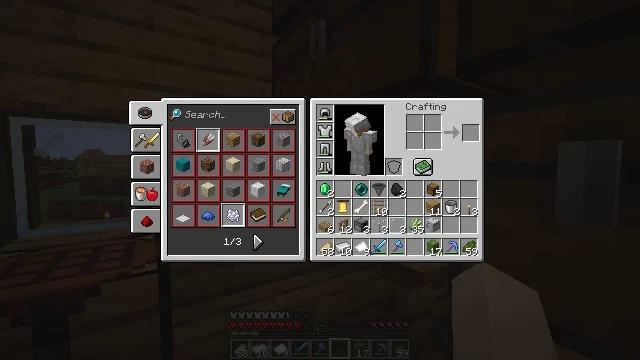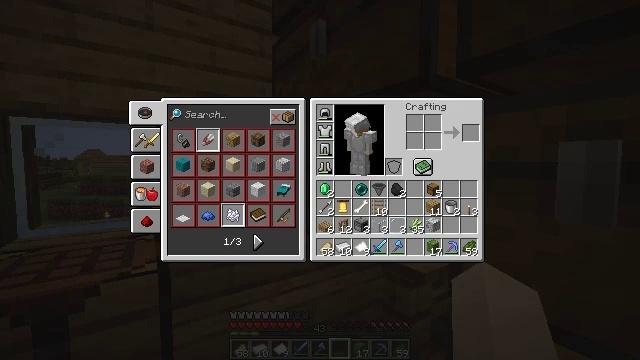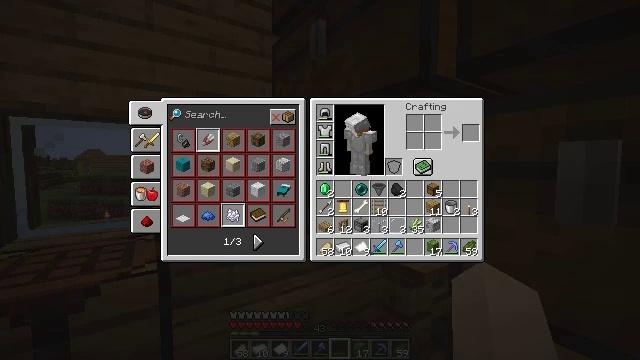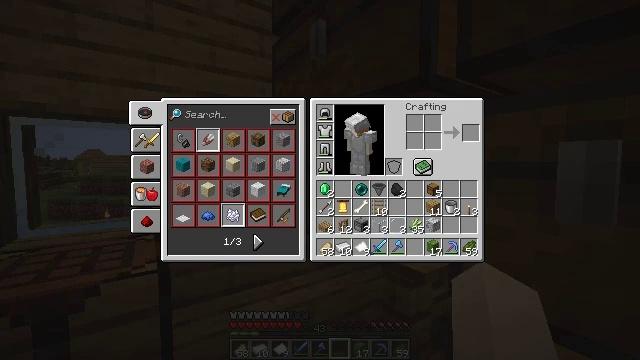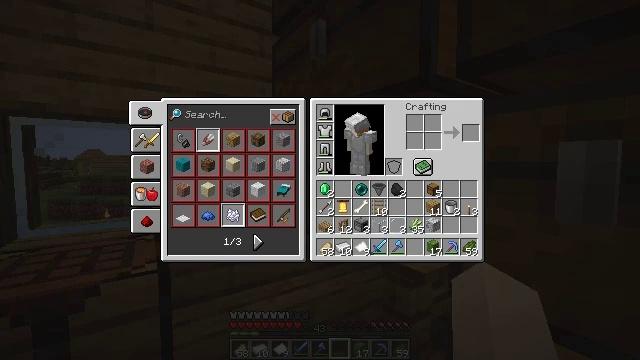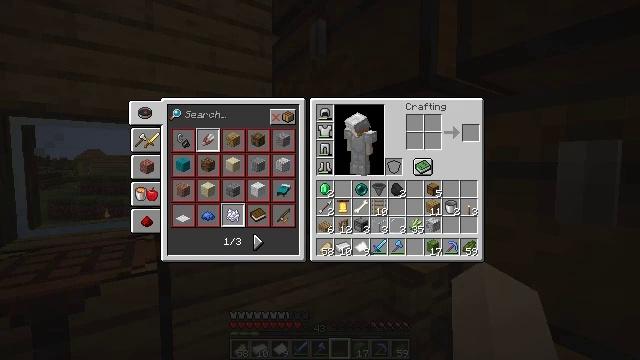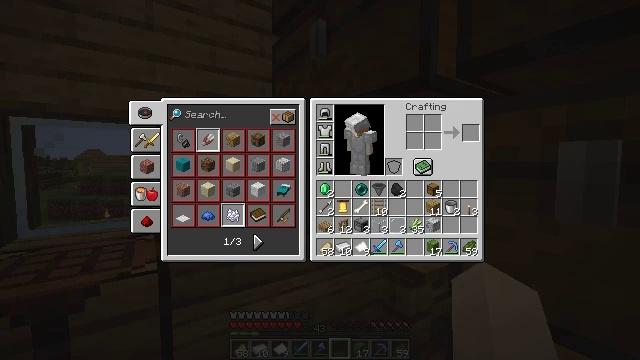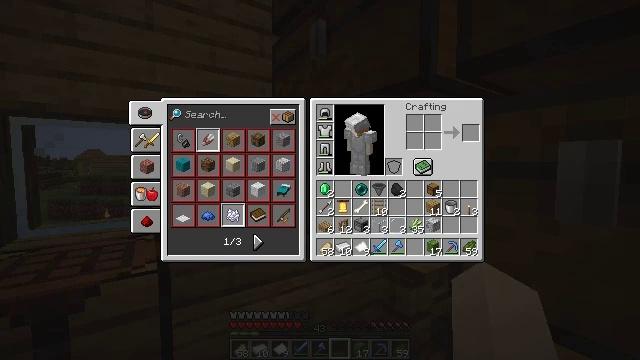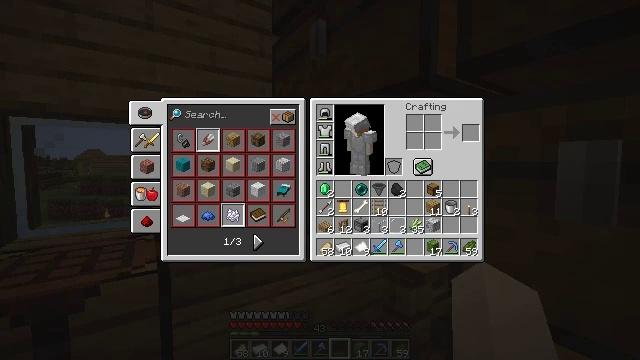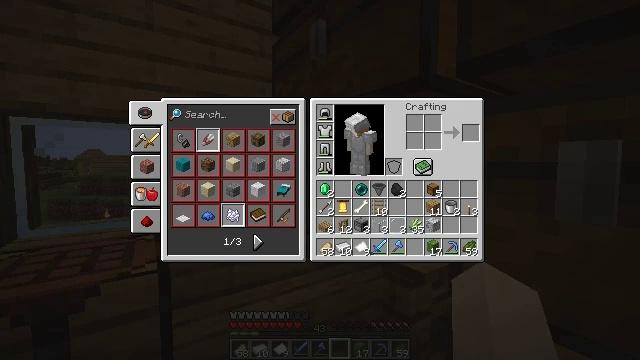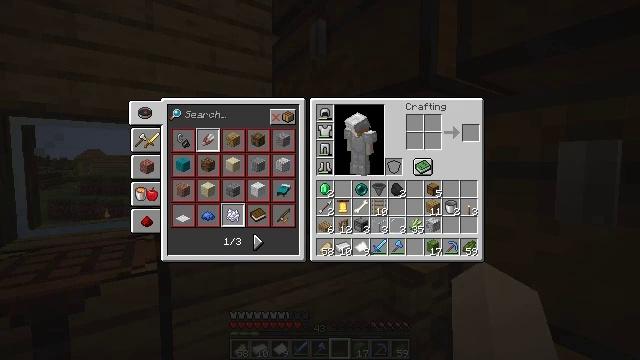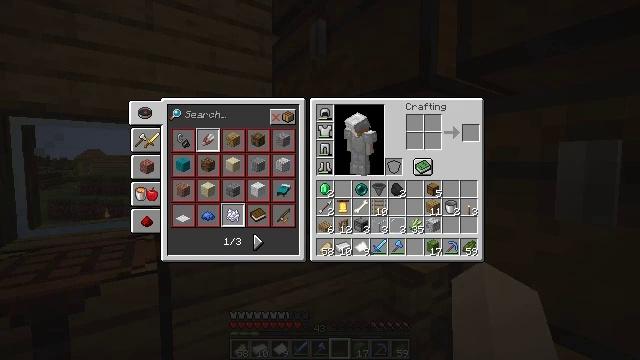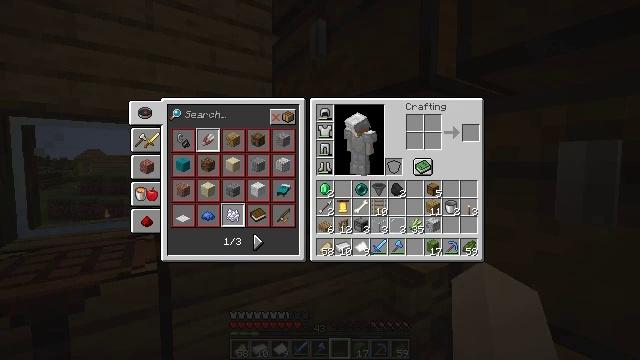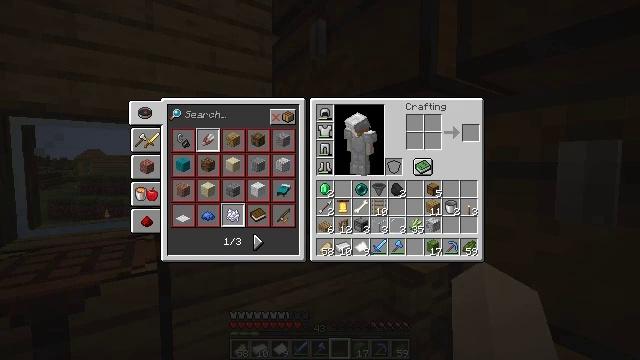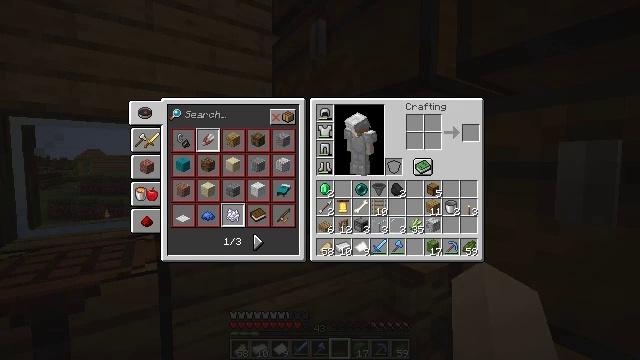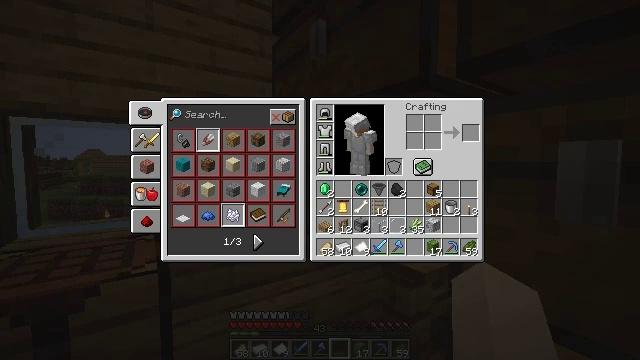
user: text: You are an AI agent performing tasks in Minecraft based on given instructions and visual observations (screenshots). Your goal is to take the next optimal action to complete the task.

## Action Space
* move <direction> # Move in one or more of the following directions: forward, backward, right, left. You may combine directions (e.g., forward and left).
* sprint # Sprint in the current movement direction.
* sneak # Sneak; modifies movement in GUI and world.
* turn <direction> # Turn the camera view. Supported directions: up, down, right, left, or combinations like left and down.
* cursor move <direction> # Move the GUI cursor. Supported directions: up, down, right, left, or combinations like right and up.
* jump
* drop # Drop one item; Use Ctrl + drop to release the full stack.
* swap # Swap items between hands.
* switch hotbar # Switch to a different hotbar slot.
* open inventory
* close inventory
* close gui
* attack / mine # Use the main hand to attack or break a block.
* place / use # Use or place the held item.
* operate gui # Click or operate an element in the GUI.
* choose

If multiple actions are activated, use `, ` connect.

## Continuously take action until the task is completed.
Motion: motion action
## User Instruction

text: Get green dye by smelting cactus in a furnace.
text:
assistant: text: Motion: no_op
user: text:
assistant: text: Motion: no_op
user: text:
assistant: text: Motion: no_op
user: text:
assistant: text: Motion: no_op
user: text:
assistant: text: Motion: no_op
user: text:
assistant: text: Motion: no_op
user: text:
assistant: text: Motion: no_op
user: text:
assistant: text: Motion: no_op
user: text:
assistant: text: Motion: no_op
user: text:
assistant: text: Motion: no_op
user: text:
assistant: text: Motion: no_op
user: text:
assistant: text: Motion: no_op
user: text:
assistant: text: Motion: no_op
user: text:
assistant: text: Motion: no_op
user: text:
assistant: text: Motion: no_op
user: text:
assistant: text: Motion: no_op
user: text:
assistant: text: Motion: no_op
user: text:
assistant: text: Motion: no_op
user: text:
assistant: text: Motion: no_op
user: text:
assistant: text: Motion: no_op
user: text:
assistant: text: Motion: no_op
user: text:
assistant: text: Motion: no_op
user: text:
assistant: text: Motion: no_op
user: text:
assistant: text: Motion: cursor move right and down
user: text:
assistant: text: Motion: no_op
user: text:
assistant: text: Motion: cursor move right and up
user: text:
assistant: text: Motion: cursor move right and up
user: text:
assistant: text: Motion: cursor move right and up
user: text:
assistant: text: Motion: cursor move right
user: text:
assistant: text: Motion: cursor move right